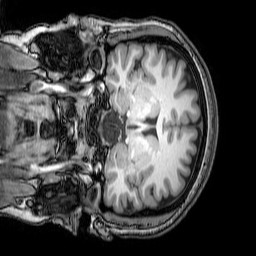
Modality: T1w
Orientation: coronal
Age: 26
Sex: female